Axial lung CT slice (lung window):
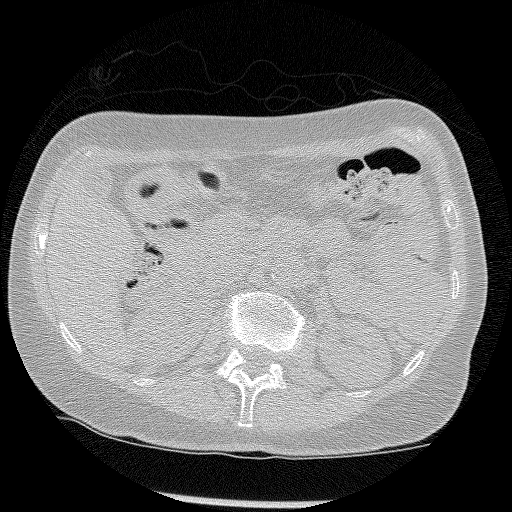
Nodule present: no